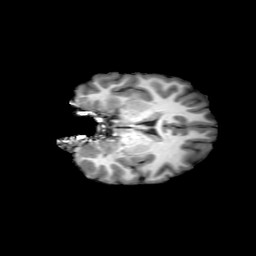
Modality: T1w
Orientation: coronal
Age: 26
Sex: female
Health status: healthy